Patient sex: M
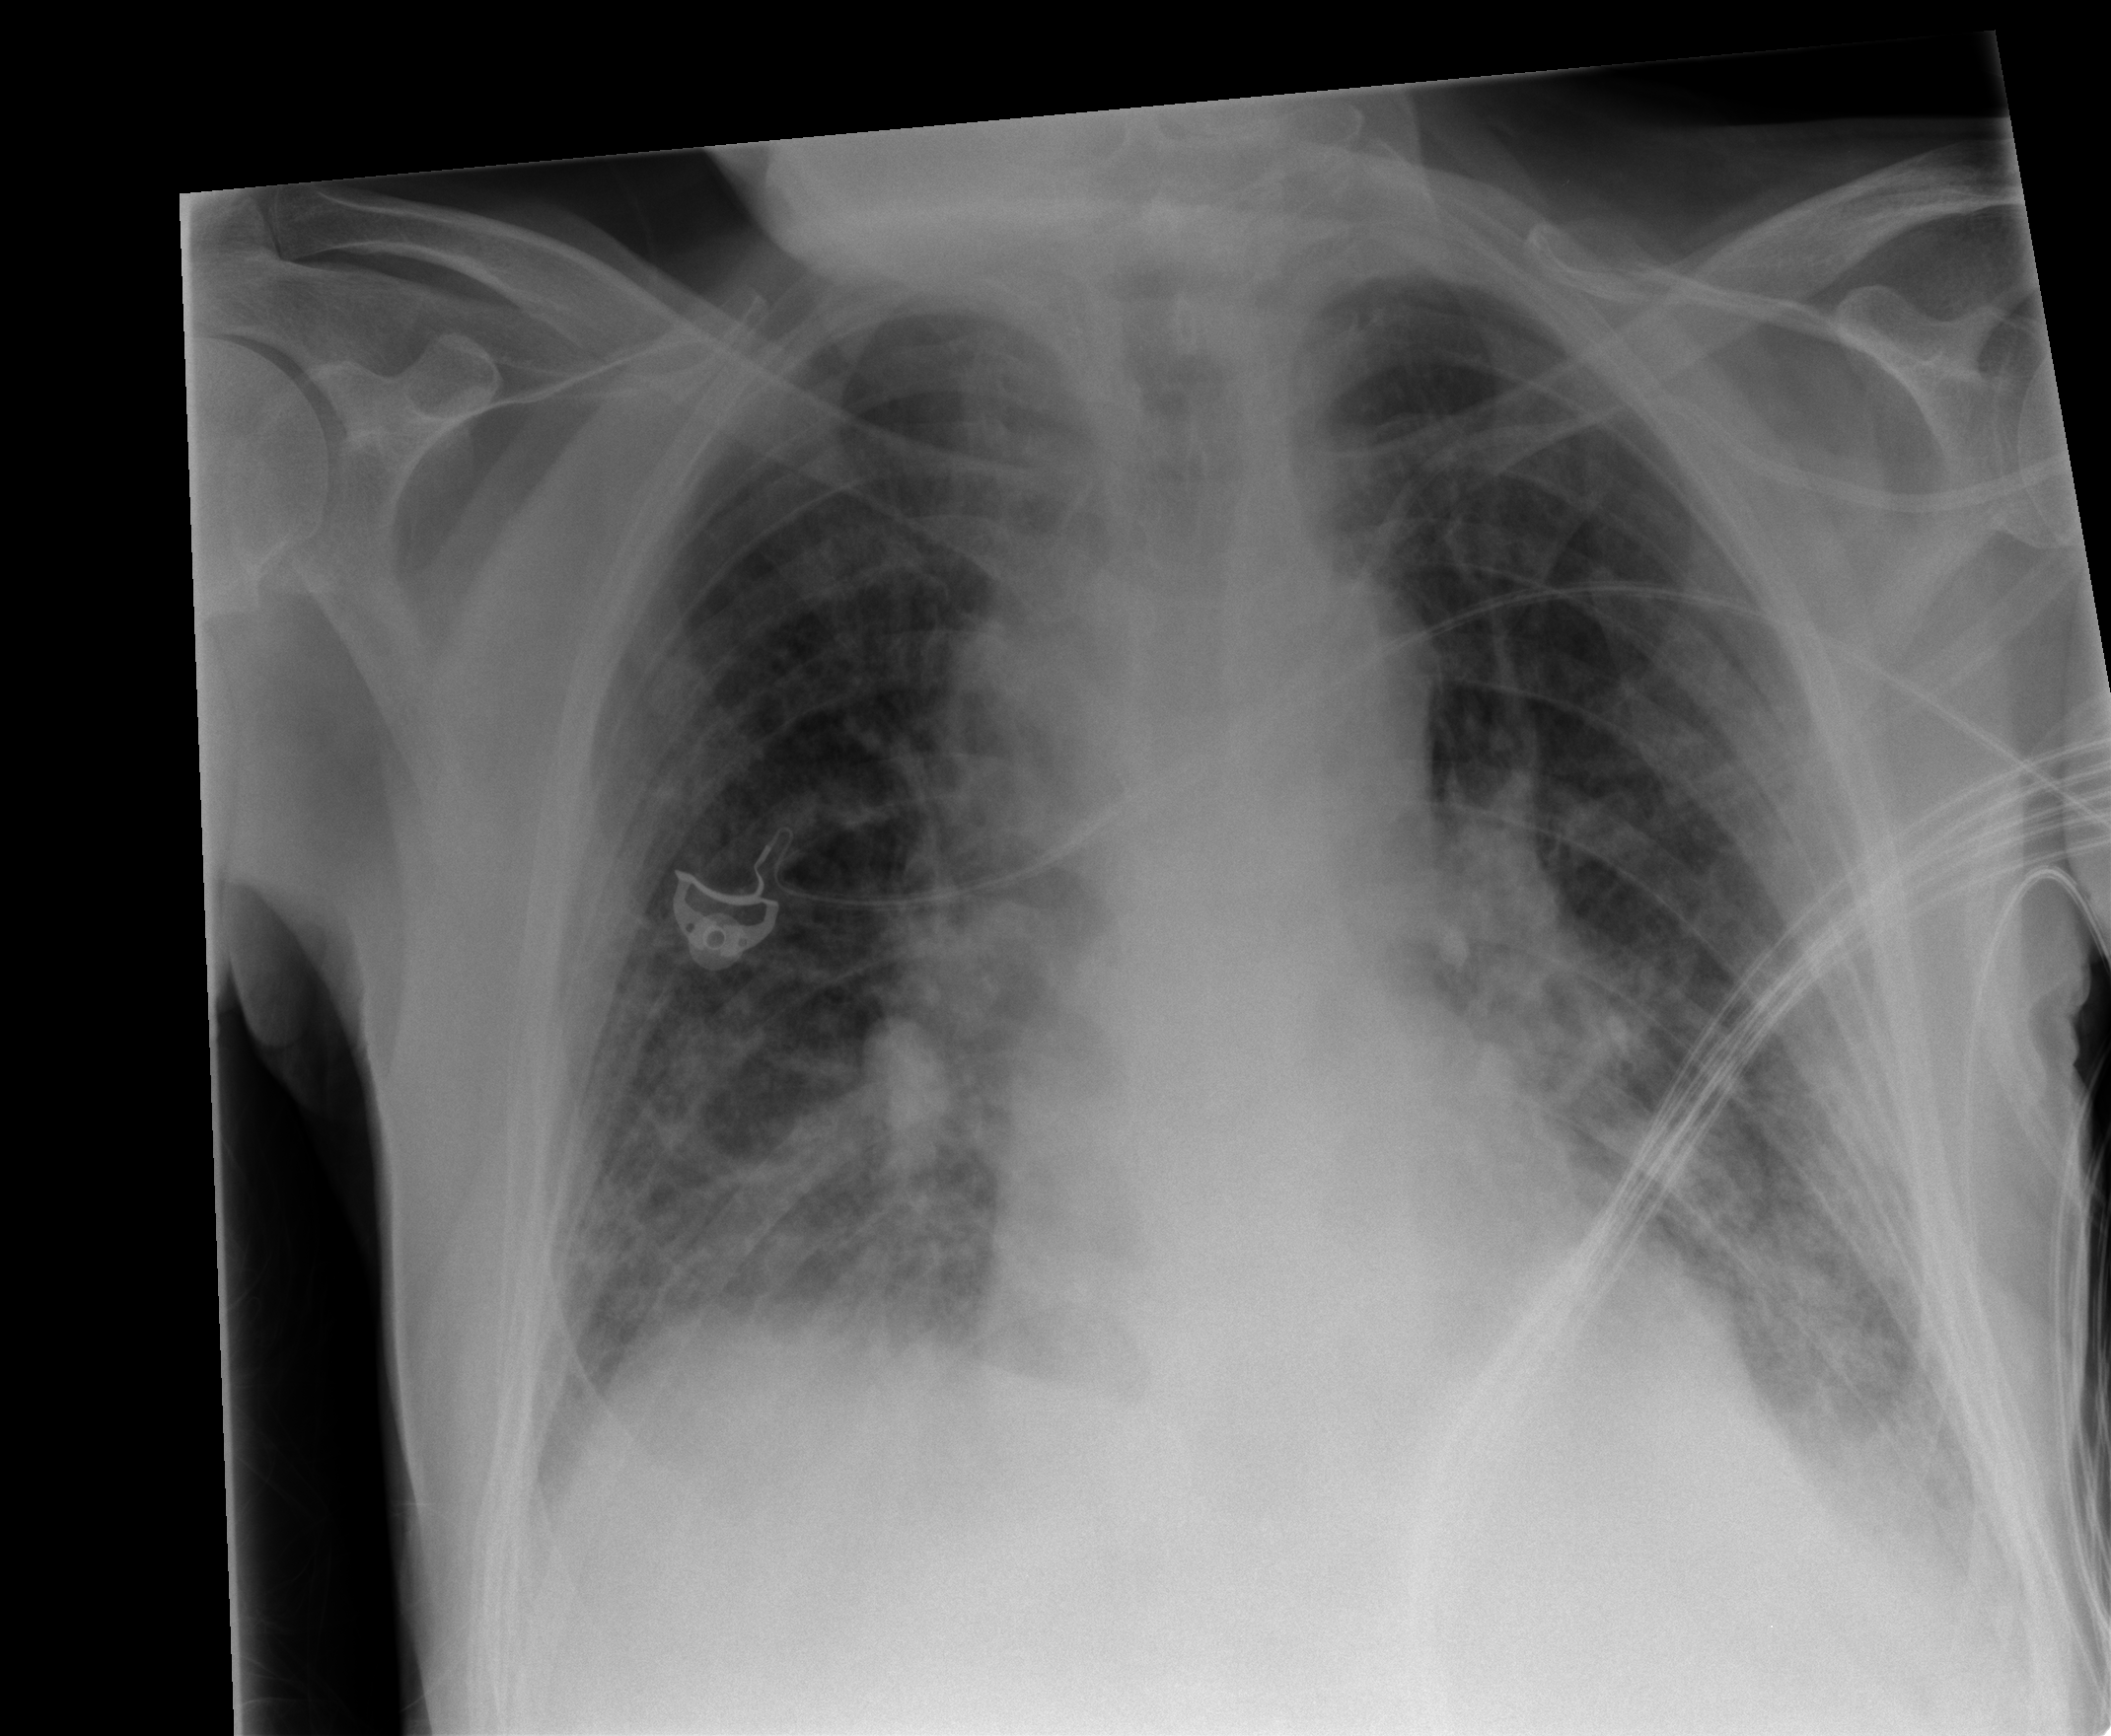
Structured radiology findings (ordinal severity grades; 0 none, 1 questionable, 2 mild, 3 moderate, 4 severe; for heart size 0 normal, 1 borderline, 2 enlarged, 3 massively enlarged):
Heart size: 0
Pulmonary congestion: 2
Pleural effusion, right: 1
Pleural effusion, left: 1
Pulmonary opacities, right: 2
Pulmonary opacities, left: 2
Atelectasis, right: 2
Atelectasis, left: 2